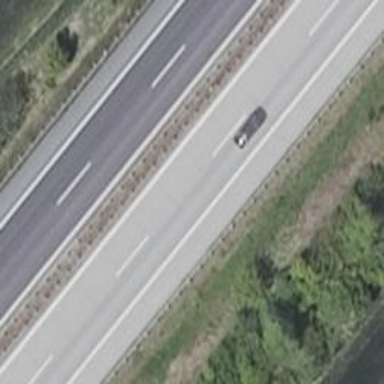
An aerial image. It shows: Motorway.